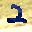
Label: 2